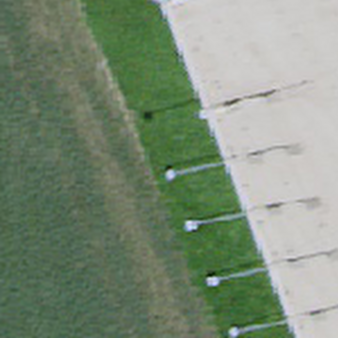
Label: other